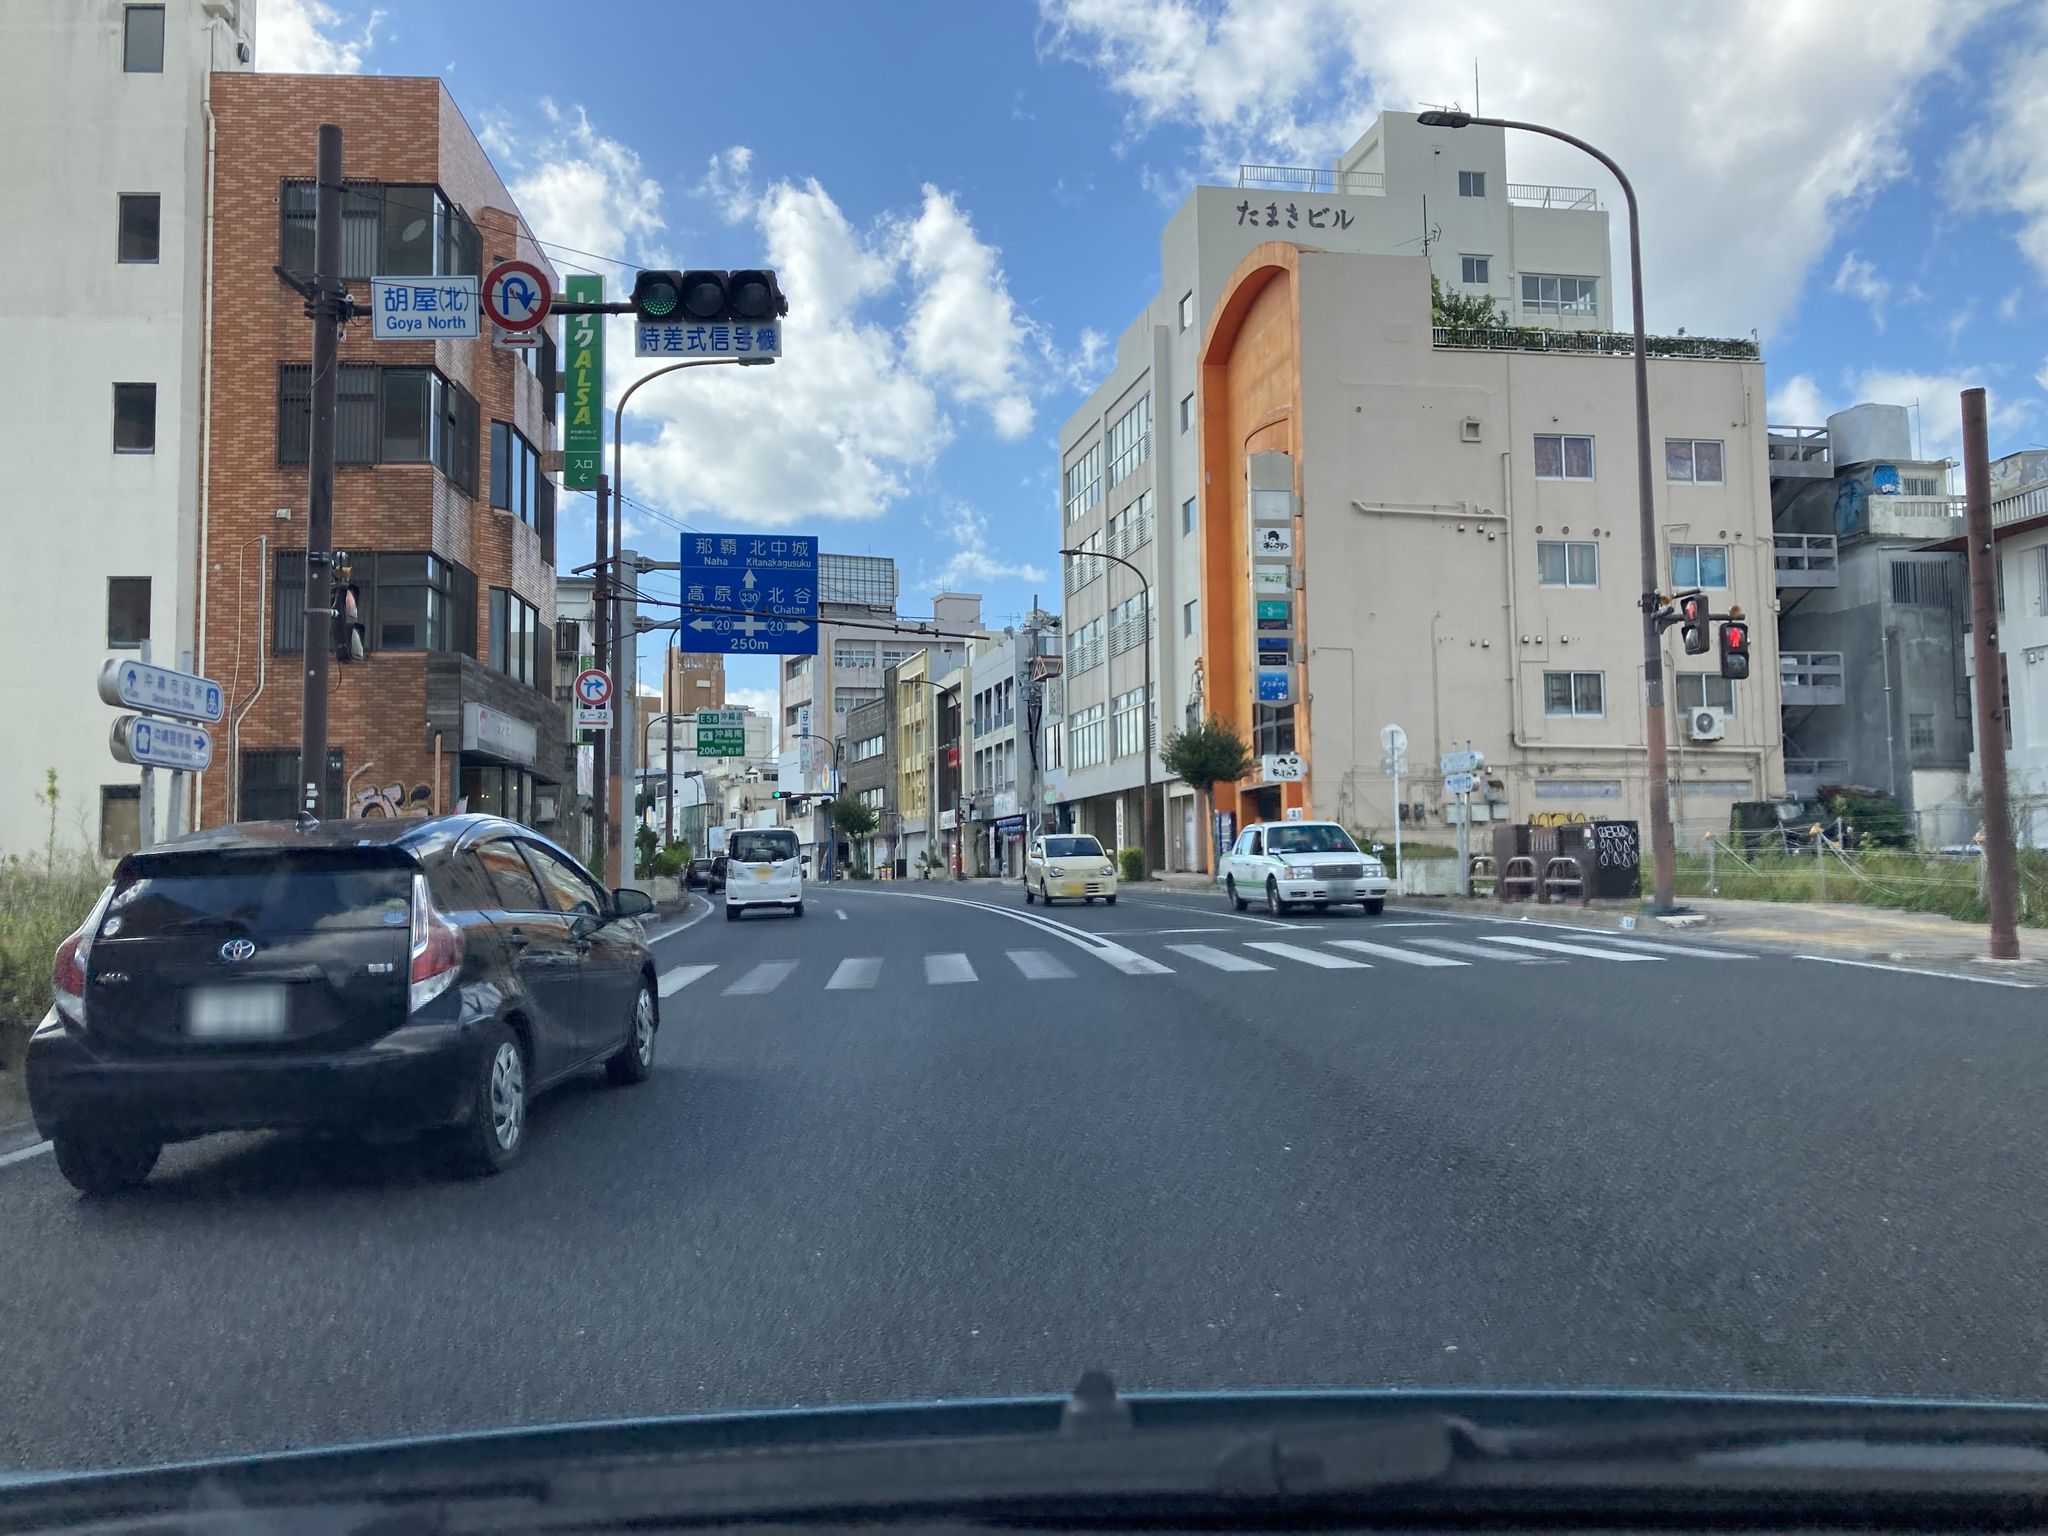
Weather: clear
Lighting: day
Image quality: good
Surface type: driving surface
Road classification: trunk
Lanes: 4.0
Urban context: urban centre
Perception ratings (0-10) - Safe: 6.05, Lively: 7.74, Beautiful: 3.78, Boring: 5.2, Depressing: 2, Wealthy: 5.89